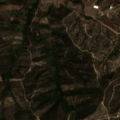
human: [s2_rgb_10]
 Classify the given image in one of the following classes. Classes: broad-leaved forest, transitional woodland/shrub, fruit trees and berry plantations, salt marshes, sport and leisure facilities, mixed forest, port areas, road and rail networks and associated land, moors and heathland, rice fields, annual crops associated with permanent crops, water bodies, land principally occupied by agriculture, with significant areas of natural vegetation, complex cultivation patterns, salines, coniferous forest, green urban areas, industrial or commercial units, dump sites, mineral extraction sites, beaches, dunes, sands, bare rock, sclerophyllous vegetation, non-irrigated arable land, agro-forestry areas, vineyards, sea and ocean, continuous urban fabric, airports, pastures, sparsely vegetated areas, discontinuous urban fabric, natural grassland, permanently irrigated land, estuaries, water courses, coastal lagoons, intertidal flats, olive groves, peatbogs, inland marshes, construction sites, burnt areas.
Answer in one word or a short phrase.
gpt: complex cultivation patterns, broad-leaved forest, mixed forest, transitional woodland/shrub